Field crop: tomato
Growth stage: 2
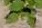
Species: solanum